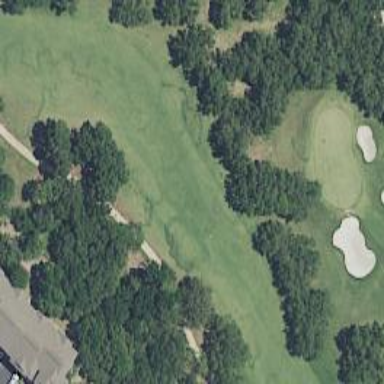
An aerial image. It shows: View of golf hole.